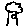
Label: tree